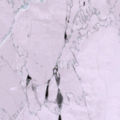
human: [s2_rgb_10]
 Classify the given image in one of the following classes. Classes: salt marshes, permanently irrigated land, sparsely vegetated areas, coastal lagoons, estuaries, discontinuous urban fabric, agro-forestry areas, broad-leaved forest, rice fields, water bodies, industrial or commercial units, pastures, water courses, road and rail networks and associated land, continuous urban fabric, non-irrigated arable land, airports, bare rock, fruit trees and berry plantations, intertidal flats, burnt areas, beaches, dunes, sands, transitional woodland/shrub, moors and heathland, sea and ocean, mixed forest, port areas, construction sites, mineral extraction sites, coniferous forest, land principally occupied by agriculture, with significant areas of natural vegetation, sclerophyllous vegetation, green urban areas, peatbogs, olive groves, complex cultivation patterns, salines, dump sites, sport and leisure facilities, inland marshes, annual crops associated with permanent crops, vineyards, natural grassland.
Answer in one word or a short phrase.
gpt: sea and ocean